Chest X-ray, AP view. Patient: 42 years old, sex M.
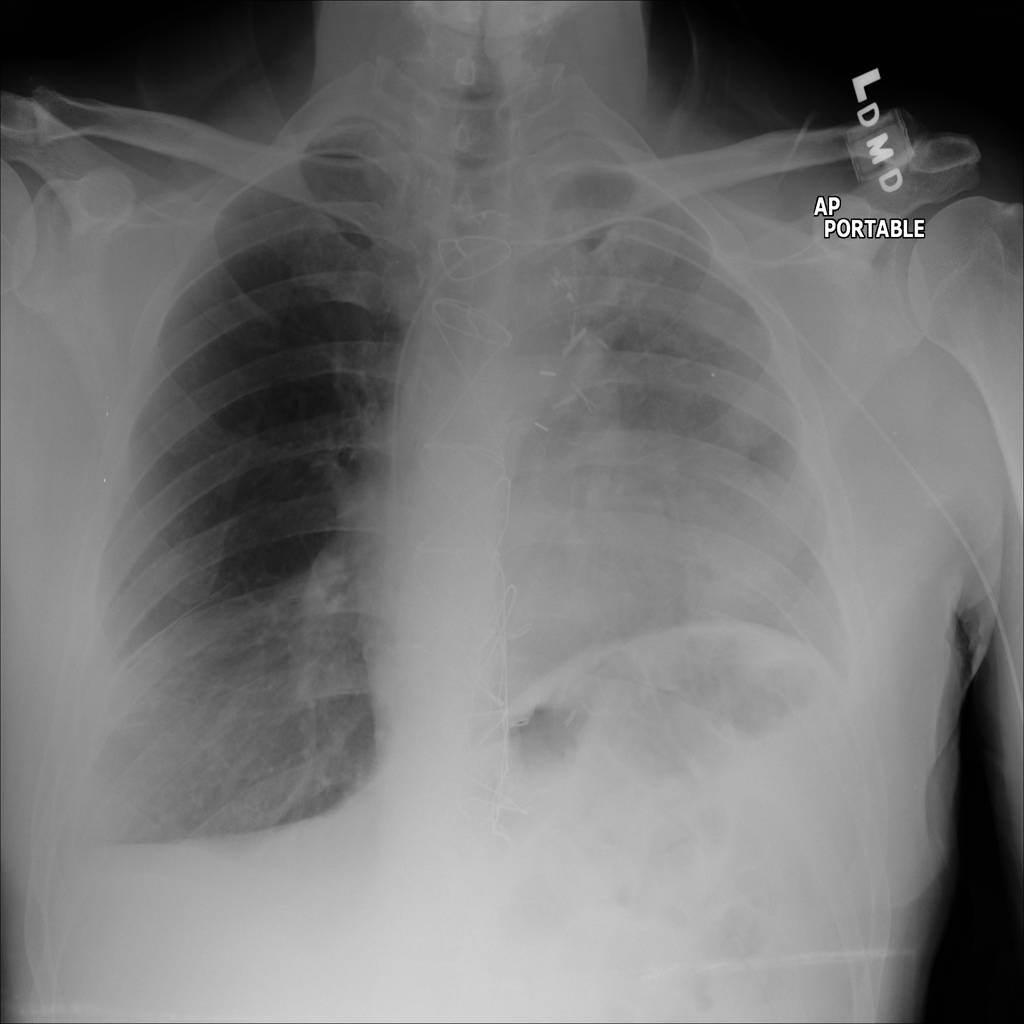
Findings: Consolidation